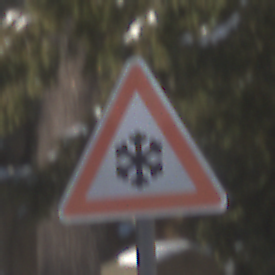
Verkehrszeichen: SchneeOderEisglaette
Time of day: MorningAfternoon
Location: Outdoor (Special)
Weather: Clear
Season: Winter
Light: Natural